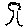
Label: tree